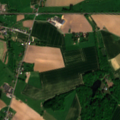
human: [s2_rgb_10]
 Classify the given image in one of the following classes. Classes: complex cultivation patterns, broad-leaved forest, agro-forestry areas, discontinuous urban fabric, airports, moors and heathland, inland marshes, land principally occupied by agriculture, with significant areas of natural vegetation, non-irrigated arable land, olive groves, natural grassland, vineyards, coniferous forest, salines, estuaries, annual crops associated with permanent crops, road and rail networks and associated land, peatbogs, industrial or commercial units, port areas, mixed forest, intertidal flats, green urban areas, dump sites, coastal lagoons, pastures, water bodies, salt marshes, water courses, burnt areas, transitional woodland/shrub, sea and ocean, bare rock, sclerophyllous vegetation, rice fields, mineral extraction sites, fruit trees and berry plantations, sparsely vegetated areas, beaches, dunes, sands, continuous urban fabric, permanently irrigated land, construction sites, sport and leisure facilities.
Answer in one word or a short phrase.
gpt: discontinuous urban fabric, non-irrigated arable land, pastures, complex cultivation patterns, broad-leaved forest